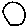
Label: circle